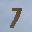
Label: 7